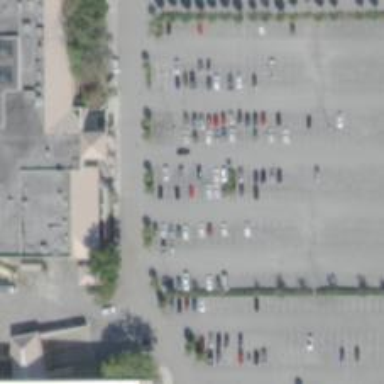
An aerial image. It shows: Parking space is available.